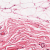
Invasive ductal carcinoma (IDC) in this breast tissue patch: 0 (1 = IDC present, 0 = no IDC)